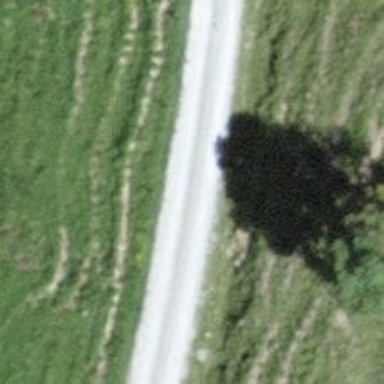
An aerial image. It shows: Well-maintained track road with grade 1 tracktype.